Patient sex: M
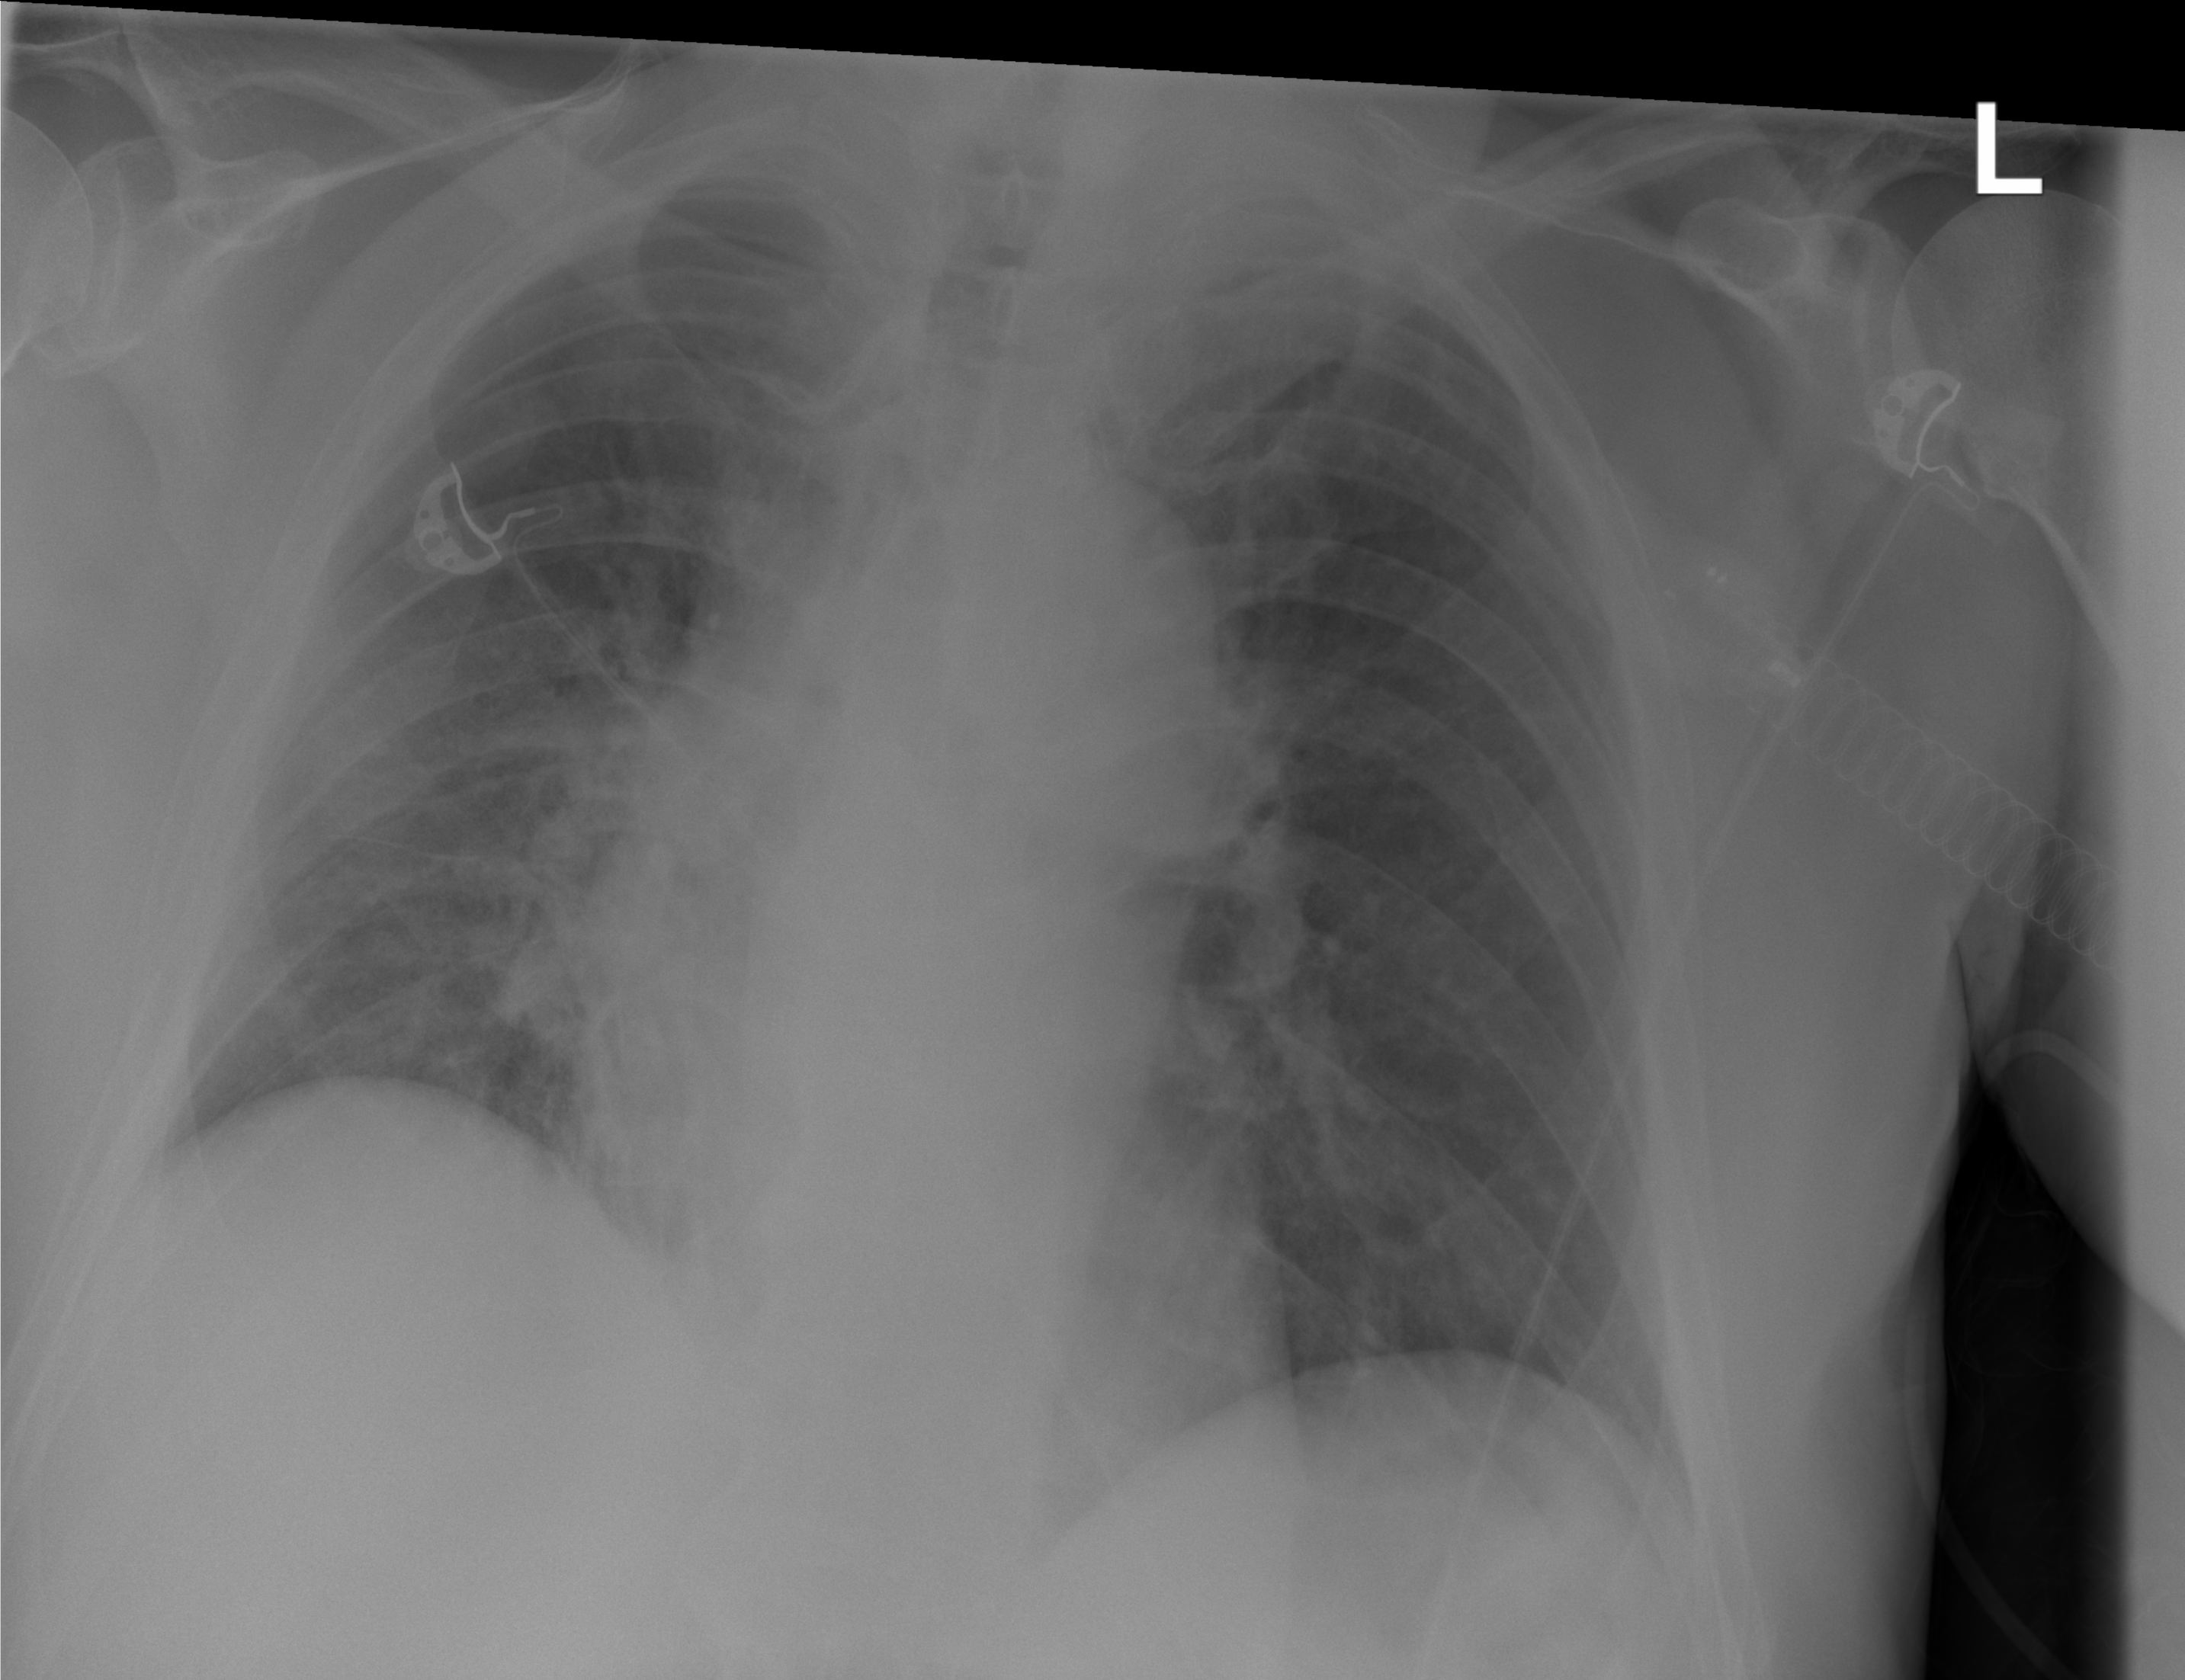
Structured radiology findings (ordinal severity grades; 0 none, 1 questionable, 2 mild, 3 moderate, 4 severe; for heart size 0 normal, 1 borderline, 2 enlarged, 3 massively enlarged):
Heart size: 0
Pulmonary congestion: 0
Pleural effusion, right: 0
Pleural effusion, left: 0
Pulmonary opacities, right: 3
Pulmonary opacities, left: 2
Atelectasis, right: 2
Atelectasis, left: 0